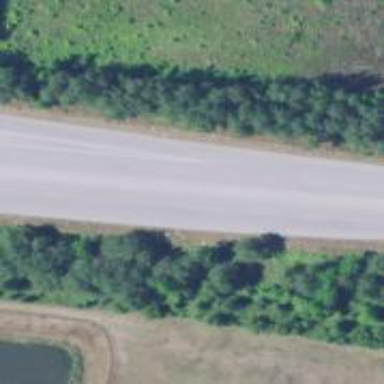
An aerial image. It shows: Trunk highway.